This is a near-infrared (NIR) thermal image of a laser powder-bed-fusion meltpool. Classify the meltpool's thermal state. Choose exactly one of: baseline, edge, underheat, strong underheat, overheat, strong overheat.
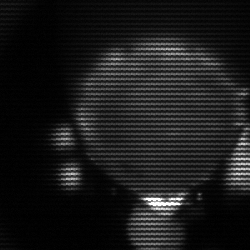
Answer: edge